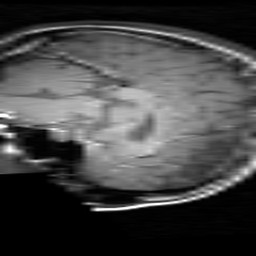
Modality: T1w
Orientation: sagittal